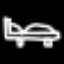
Label: bed